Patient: sex F, age 19
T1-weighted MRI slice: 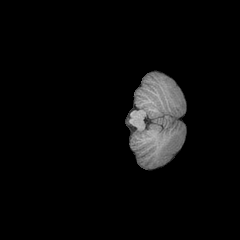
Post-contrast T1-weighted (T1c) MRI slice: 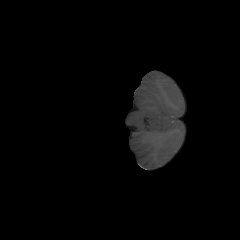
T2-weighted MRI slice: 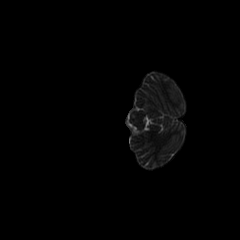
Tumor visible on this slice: no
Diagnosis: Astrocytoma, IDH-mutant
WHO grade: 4